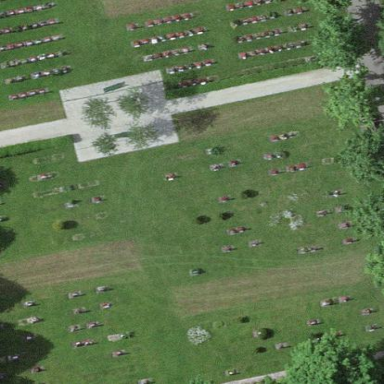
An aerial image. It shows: Sector within cemetery.